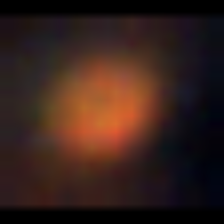
Taxon: NanoPlankton
Group: Other